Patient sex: F
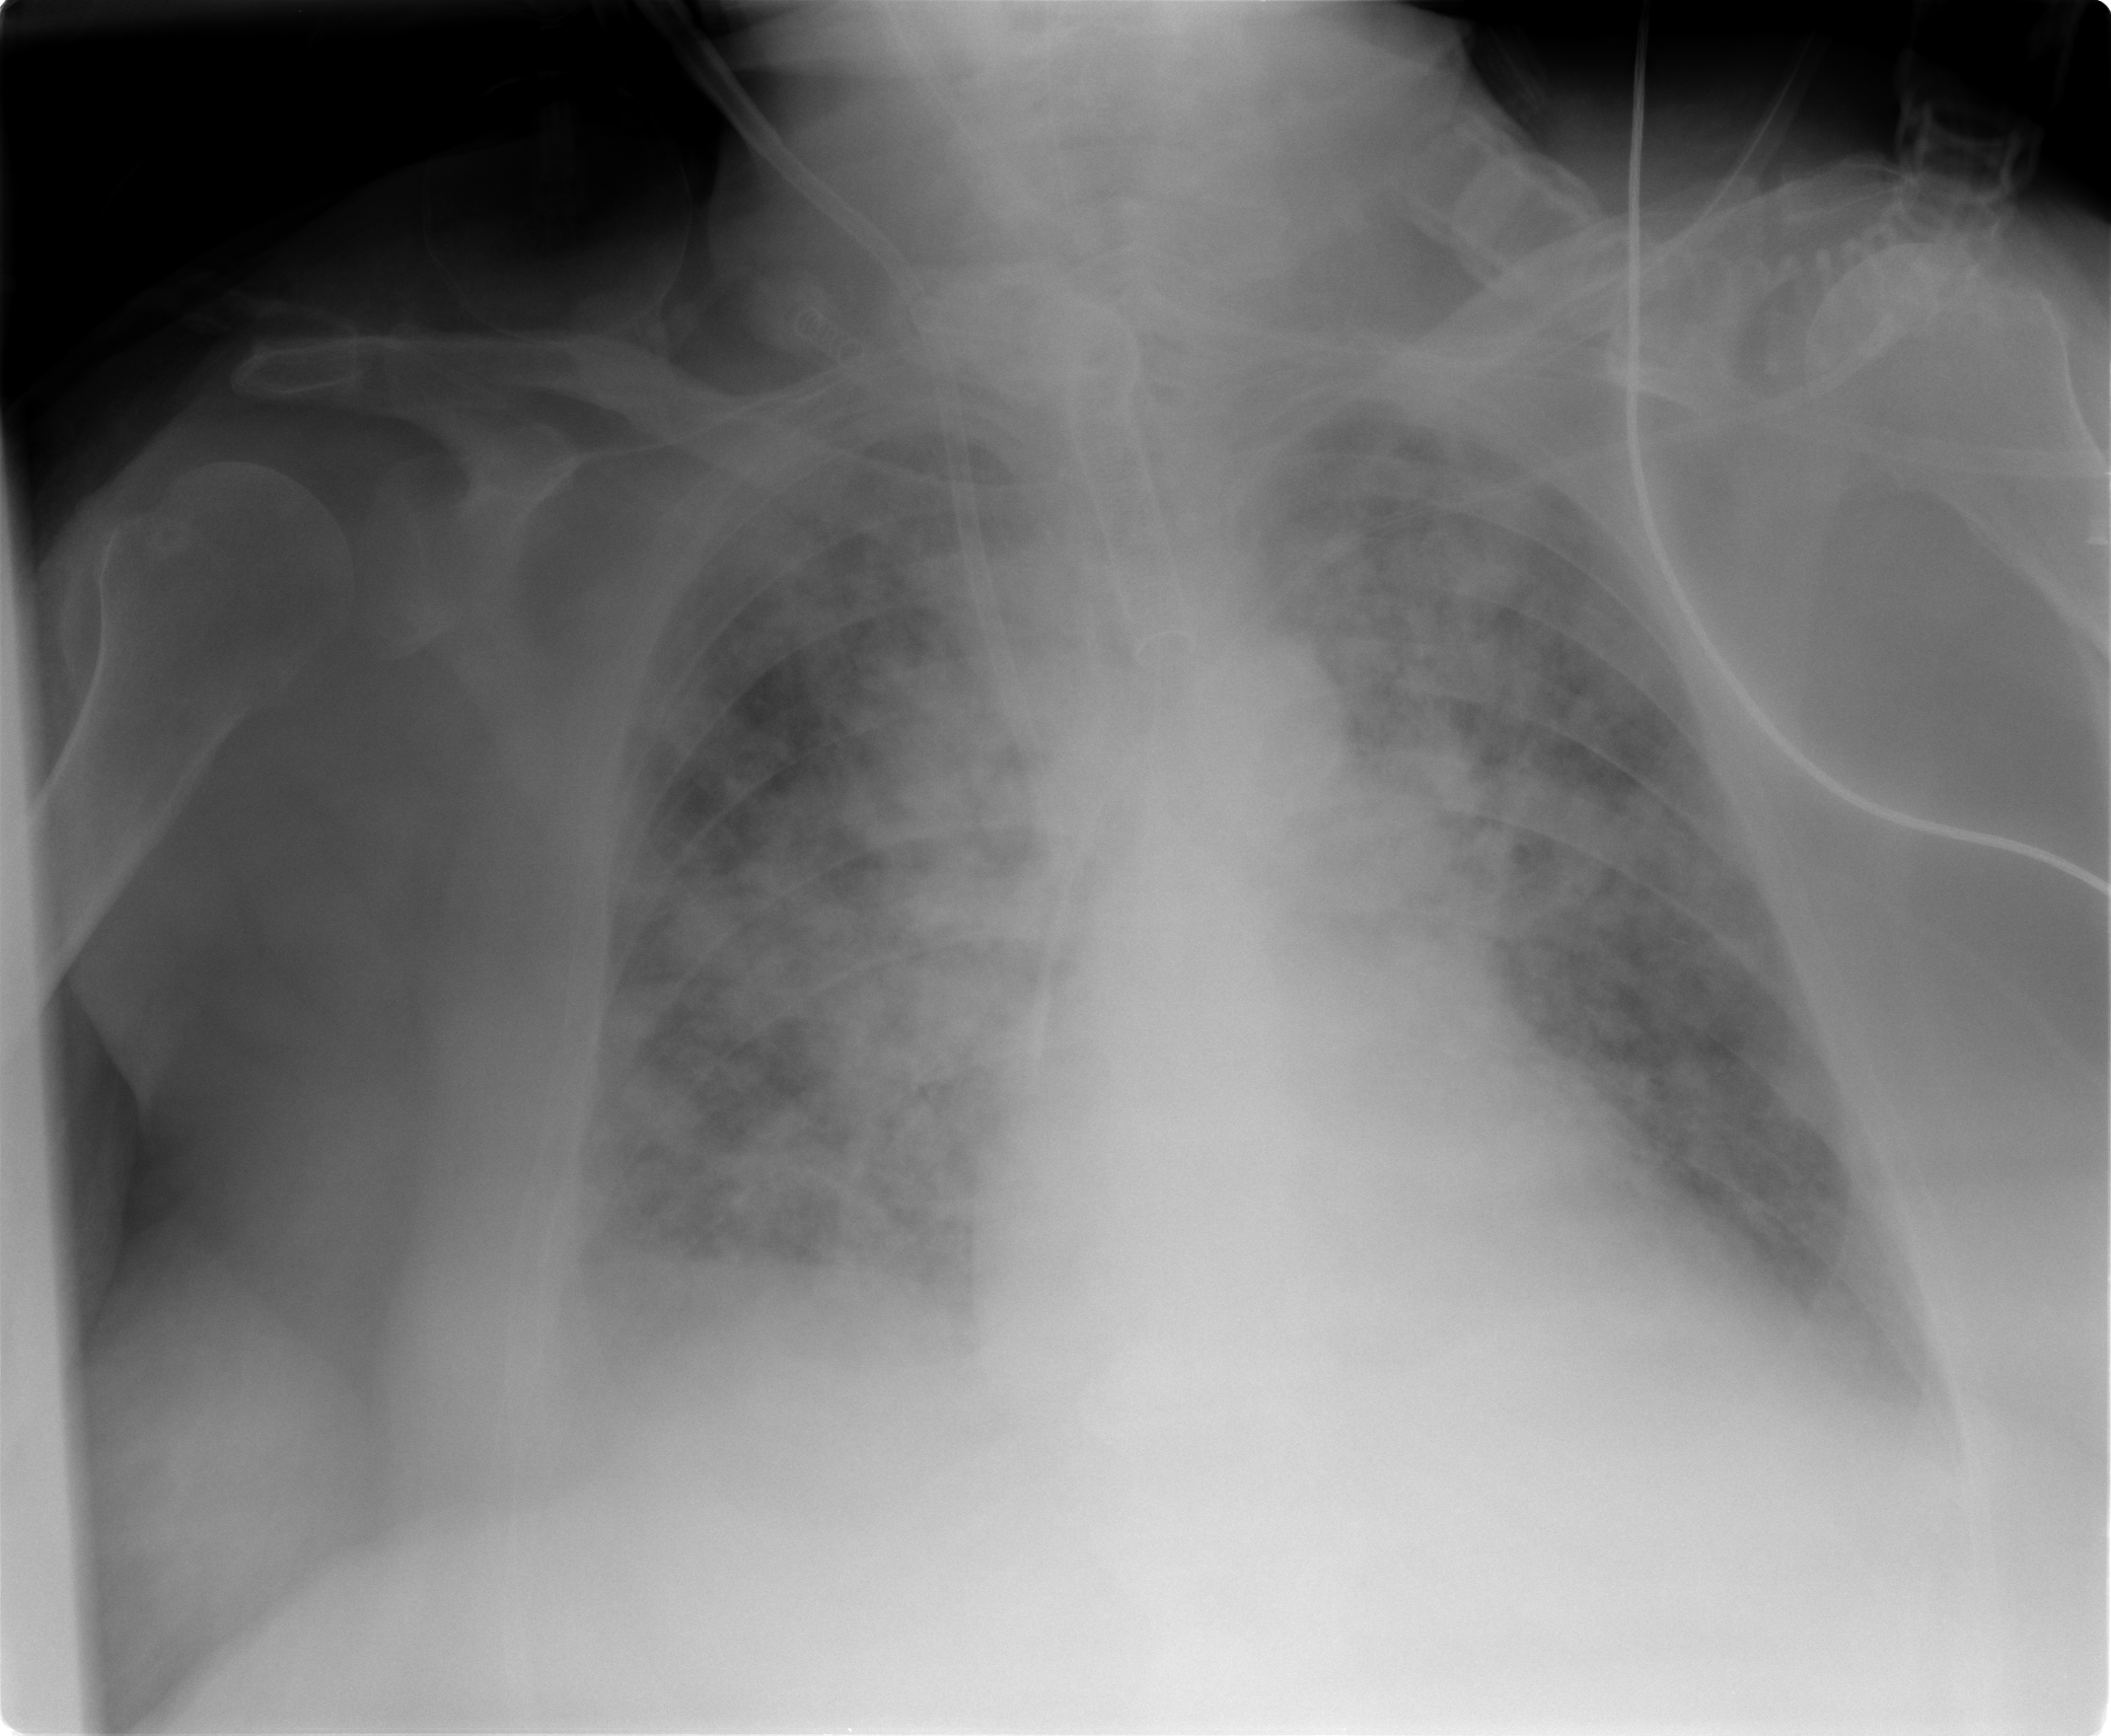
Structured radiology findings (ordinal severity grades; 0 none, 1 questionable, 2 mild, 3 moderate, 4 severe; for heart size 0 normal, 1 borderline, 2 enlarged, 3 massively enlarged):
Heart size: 1
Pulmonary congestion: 3
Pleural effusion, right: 2
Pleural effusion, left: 2
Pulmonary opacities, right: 3
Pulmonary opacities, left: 3
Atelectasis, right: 2
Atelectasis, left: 2